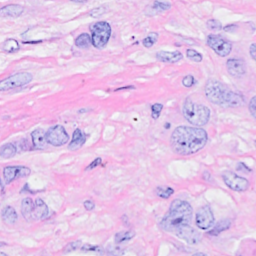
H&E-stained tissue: Breast